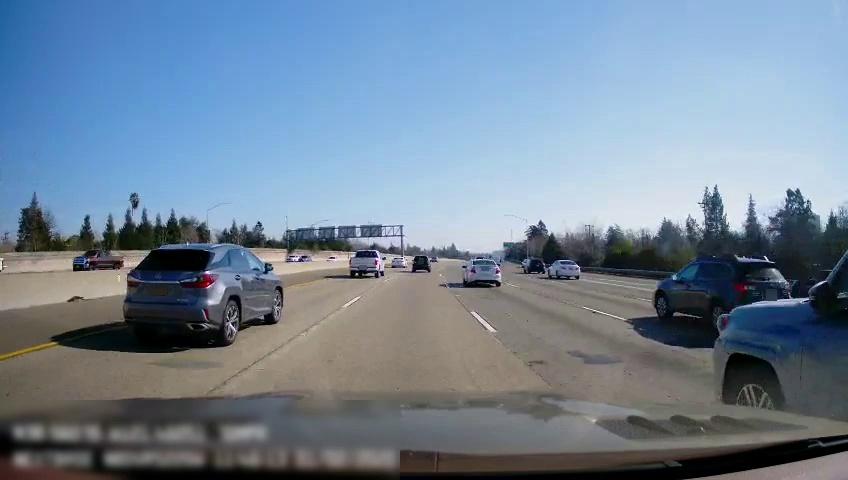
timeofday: Day
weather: Sunny
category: Vehicles | Truck
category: Vehicles | Truck
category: Vehicles | Car
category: Vehicles | Car
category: Vehicles | Car
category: Drivable Space
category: Vehicles | Car
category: Vehicles | Truck
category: Vehicles | Car
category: Vehicles | Car
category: Vehicles | Car
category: Vehicles | SUV
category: Vehicles | SUV
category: Vehicles | Car
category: Vehicles | SUV
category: Vehicles | SUV
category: Lanes | Current Lane
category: Lanes | Current Lane
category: Lanes | Alternate Lane
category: Lanes | Alternate Lane
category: Lanes | Alternate Lane
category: Lanes | Alternate Lane
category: Lanes | Alternate Lane
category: Traffic | Signs
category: Traffic | Signs
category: Traffic | Signs
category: Traffic | Signs
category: Traffic | Signs